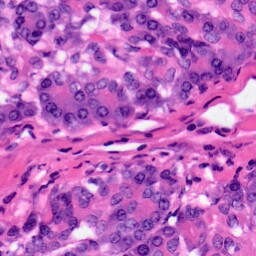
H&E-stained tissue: Pancreatic